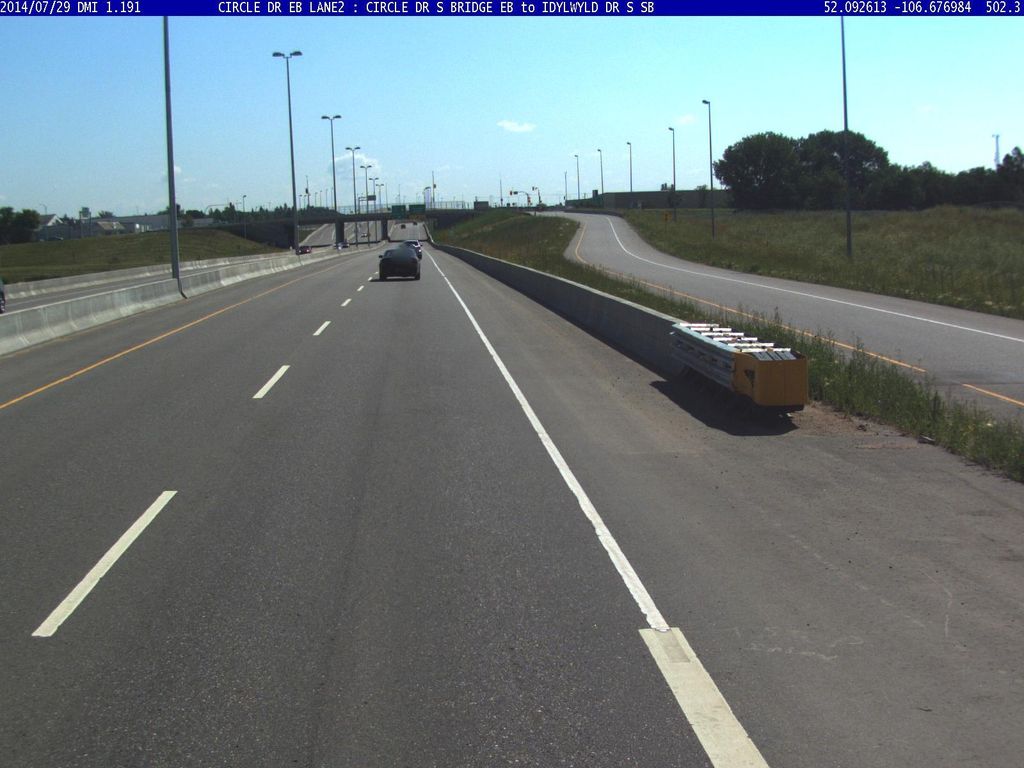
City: saskatoon